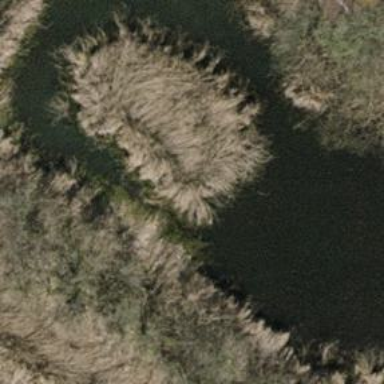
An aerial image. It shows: Pond surrounded by natural water.